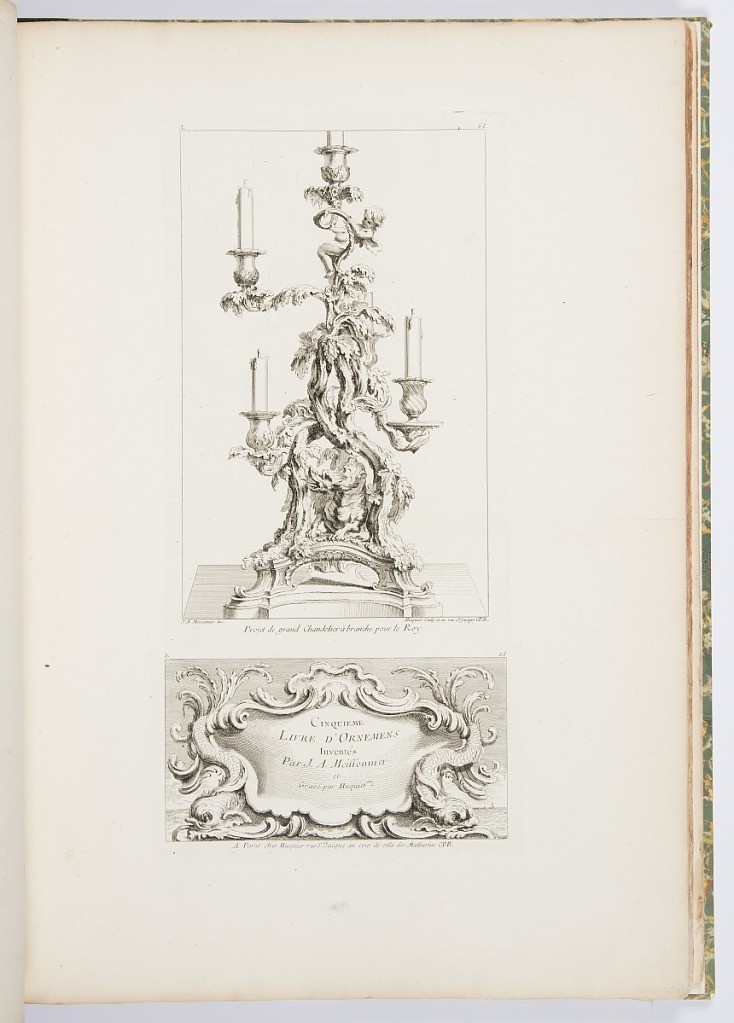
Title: CINQUIEME LIVRE D'ORNAMENS Inventés Par J.A. Meissonnier et Gravé par Huquier
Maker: Juste-Aurèle Meissonnier, French, b. Italy, 1695–1750
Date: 1740
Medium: Engraving on white laid paper
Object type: Print
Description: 1921-6-212-27-a: Candelabra with five arms decorated with acanthus ...;     1921-6-212-27-b: Large cartouche in which "CINQUIEME/LIVRE D'ORNAME...